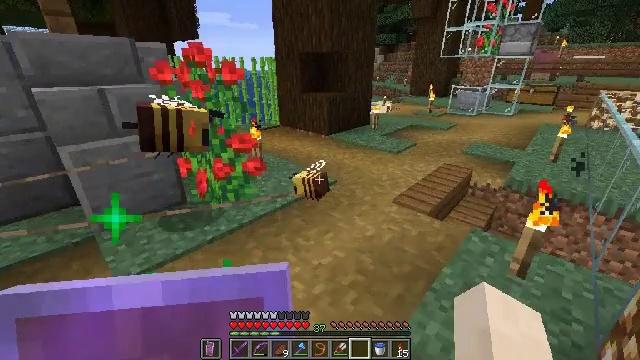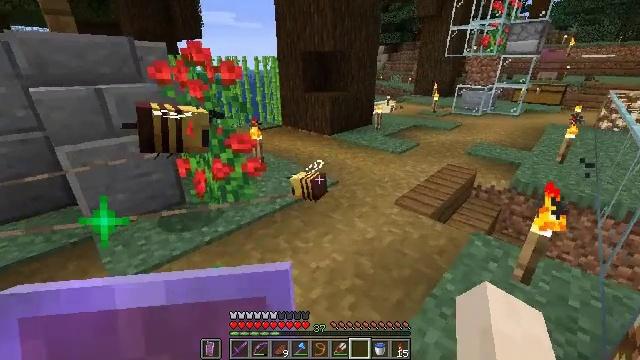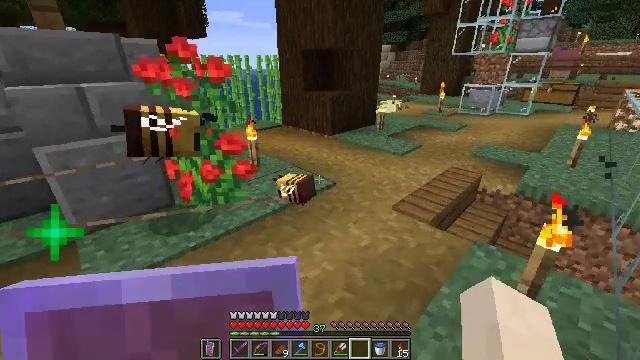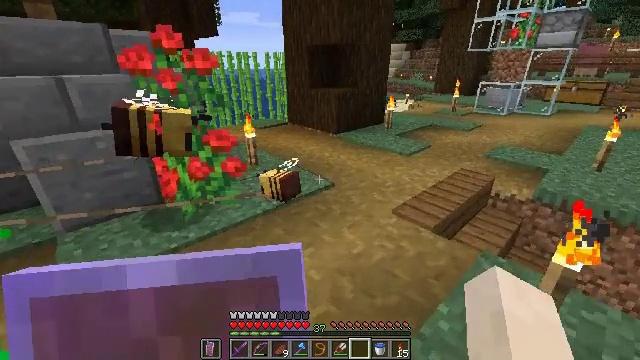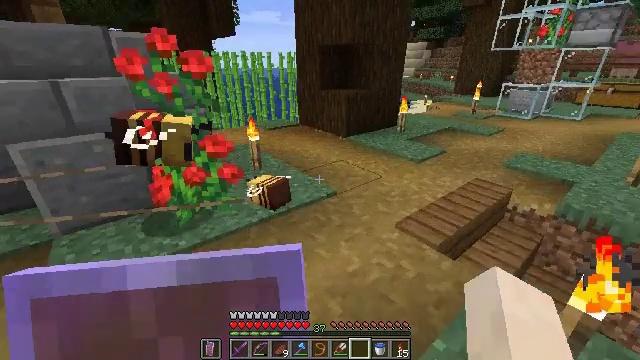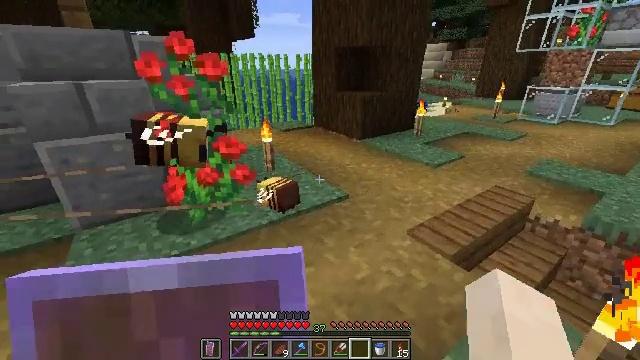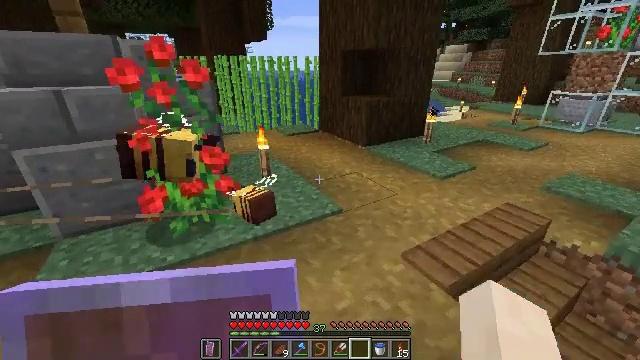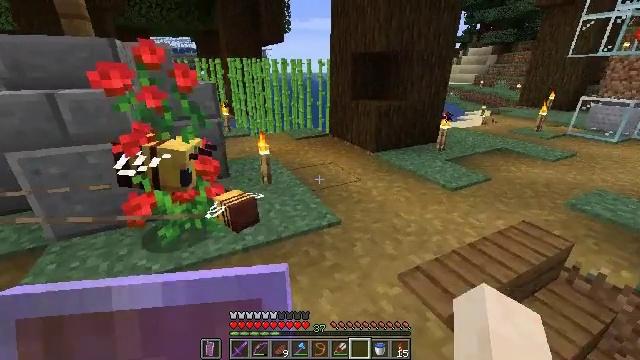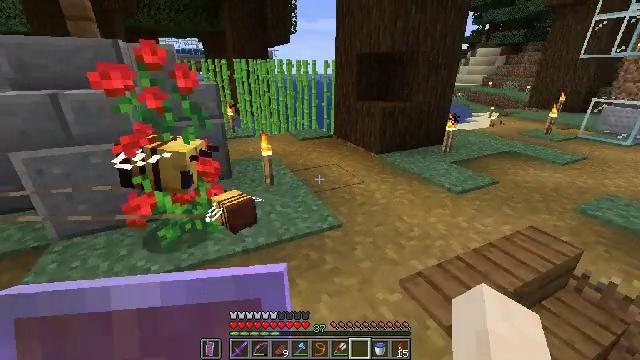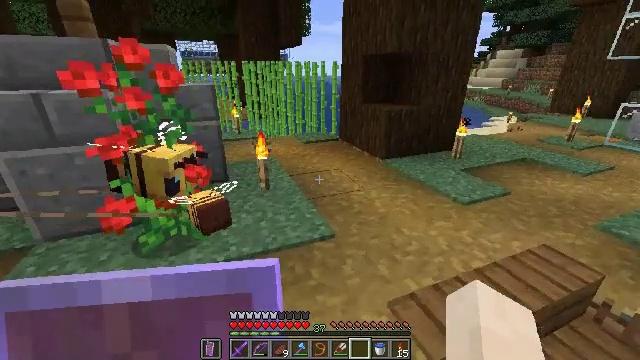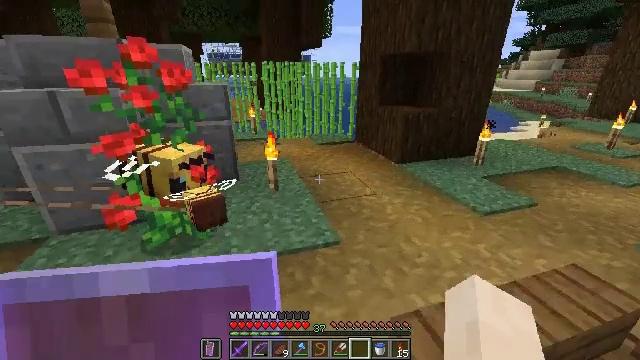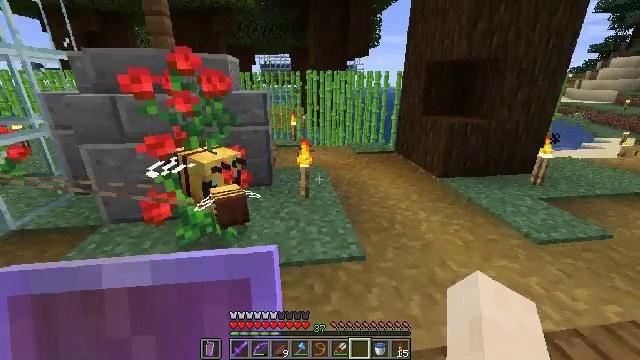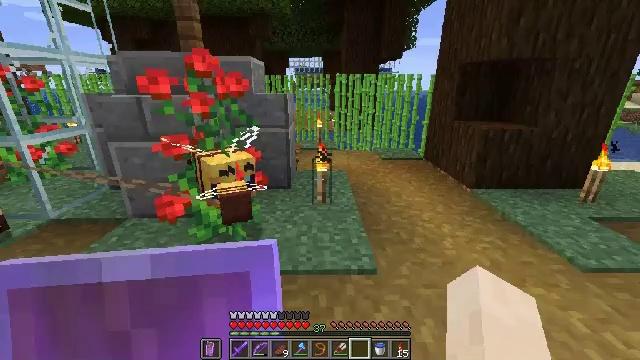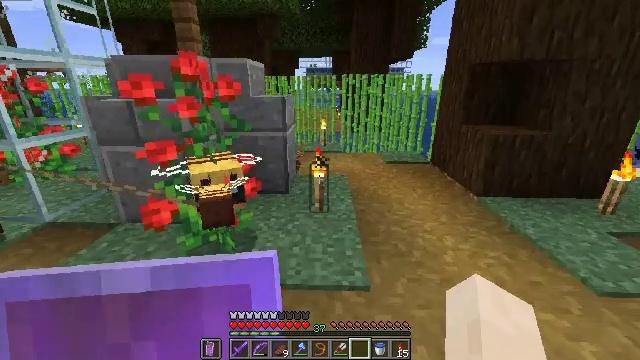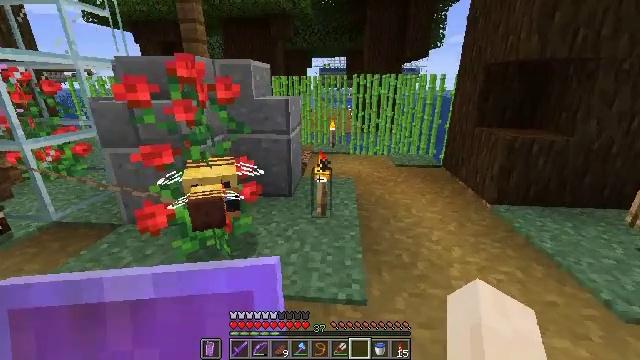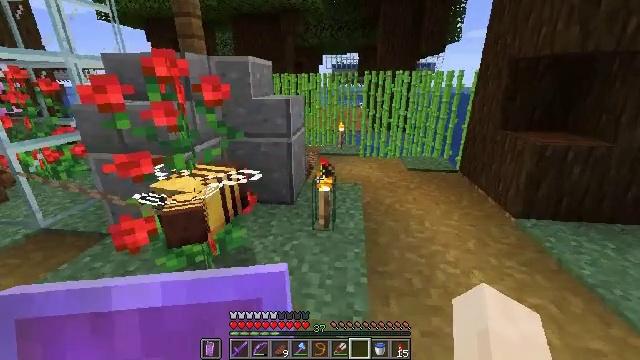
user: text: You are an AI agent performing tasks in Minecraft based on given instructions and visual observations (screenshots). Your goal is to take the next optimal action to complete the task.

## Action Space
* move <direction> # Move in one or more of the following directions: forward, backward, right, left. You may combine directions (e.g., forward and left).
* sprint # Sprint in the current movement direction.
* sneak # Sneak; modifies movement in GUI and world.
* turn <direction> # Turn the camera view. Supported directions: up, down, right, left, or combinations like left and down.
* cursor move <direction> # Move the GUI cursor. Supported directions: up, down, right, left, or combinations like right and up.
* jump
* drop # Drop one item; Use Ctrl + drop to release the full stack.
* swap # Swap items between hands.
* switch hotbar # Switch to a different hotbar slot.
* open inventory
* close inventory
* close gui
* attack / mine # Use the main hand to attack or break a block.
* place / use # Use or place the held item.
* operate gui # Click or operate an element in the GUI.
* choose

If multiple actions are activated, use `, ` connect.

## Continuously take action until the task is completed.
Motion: motion action
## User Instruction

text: Gather the rose bush by attacking it.
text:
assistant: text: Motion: move forward and move right
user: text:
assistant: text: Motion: move forward and move right, turn left
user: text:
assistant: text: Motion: move forward and move right, turn left
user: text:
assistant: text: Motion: move forward and move right, turn left
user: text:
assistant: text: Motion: move forward and move right, turn left
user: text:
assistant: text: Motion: move forward and move right, turn left
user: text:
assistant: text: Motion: move forward and move right, turn left
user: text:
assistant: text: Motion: move forward and move right, turn left
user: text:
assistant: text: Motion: move forward and move right, turn left
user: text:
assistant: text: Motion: move forward and move right, turn left
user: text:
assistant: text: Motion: move forward and move right, turn left and up
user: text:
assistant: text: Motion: move forward and move right, turn left
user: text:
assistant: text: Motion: move forward and move right, turn left
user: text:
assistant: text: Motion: move forward, turn left
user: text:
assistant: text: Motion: move forward, turn left
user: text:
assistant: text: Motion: move forward, turn left
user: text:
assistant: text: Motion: move forward, turn left
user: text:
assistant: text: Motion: move forward and move right, turn left
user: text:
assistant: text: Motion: move forward and move right, turn left
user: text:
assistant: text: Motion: move right, turn left and down
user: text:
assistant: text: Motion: move right, turn left and down
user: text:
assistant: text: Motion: move right, turn left and down
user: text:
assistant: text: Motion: turn left and down
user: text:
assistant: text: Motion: no_op
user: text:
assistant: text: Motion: no_op
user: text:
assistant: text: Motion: no_op
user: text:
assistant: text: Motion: turn left
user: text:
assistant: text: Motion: turn left and down
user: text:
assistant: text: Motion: turn down
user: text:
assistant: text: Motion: turn down